Question: I have two tables that are identical. I want to find records that are in one but not in the other.

I have been working with this query but I am still getting duplicate records.
'''
select a.storeid
,a.cashierid
,a.registerid
,a.timein
,a.timeout
,a.hours
,a.cashierprofile
from Timecard a
where not exists(select null from timecardssl b
where b.StoreID = a.StoreID
and b.CashierID = a.CashierID
and b.RegisterID = a.RegisterID
and b.TimeIn = a.TimeIn
and b.TimeOut = a.TimeOut
and b.hours = a.hours
and b.CashierProfile = a.CashierProfile )
group by a.storeid
,a.cashierid
,a.registerid
,a.timein
,a.timeout
,a.hours
,a.cashierprofile
having count(*) = 1
order by TimeIn desc
'''
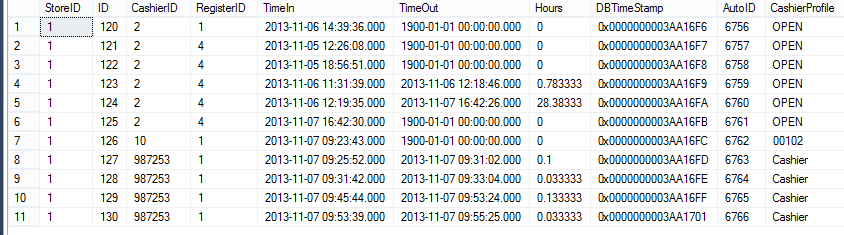
Answer: This sounds like what LEFT OUTER JOIN was invented for :)
And if you have identical records in TimeCard and you do not want to see those, use DISTINCT
'''
SELECT DISTINCT a.storeid,a.cashierid,a.registerid,a.timein,a.timeout,a.cashierprofile
FROM Timecard a
LEFT OUTER JOIN timecardssl b
ON b.StoreID = a.StoreID
and b.CashierID = a.CashierID
and b.RegisterID = a.RegisterID
and b.TimeIn = a.TimeIn
and b.TimeOut = a.TimeOut
and b.CashierProfile = a.CashierProfile
WHERE b.StoreID IS NULL;
'''
Note that i left out the Hours column
Comparing the two Hours columns gave somehow strange results, which is something to look further in to.
But since Hours is the difference between timeIn and timeOut, leaving it out won't harm (if timeIn and timeOut are equal, you have an equal record already!)